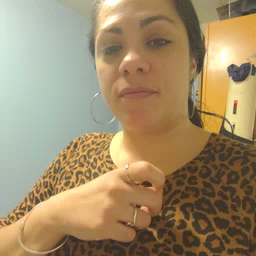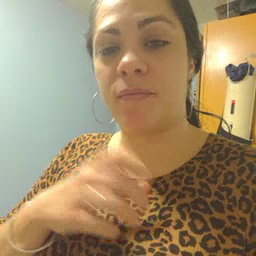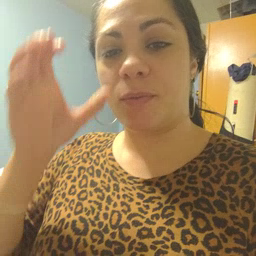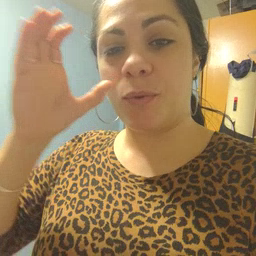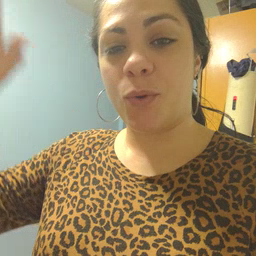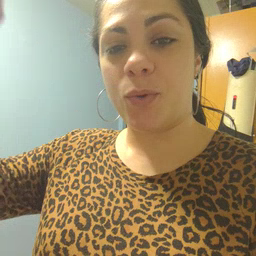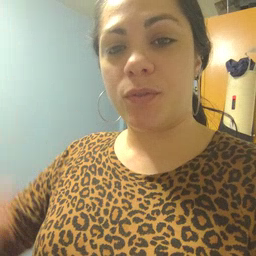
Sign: moon